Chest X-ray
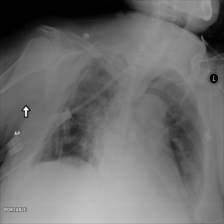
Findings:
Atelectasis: negative
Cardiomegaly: negative
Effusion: negative
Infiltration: negative
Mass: negative
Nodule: negative
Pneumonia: negative
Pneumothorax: negative
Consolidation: negative
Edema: negative
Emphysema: negative
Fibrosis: negative
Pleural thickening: negative
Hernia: negative